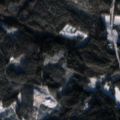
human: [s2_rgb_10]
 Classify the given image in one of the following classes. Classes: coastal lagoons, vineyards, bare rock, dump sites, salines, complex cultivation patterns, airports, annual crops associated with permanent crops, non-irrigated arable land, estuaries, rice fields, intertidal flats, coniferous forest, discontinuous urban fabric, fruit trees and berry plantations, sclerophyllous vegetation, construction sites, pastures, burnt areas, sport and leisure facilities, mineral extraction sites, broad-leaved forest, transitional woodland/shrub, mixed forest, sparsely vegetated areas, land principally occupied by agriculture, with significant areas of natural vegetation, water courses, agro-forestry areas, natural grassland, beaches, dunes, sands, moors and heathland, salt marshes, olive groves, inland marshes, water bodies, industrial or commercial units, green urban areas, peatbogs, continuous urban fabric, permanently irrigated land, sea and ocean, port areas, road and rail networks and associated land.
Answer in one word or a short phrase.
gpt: coniferous forest, mixed forest